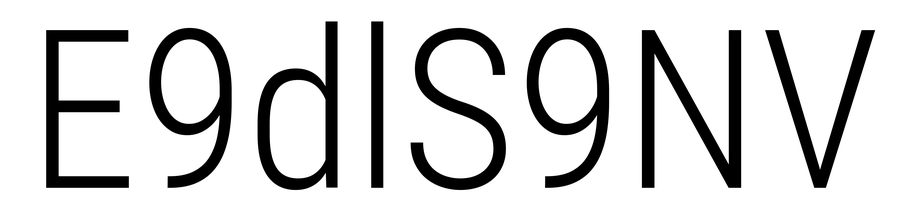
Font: Roboto_Condensed_Light